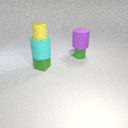
large cyan rubber cylinder below small yellow rubber cylinder